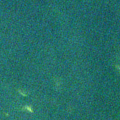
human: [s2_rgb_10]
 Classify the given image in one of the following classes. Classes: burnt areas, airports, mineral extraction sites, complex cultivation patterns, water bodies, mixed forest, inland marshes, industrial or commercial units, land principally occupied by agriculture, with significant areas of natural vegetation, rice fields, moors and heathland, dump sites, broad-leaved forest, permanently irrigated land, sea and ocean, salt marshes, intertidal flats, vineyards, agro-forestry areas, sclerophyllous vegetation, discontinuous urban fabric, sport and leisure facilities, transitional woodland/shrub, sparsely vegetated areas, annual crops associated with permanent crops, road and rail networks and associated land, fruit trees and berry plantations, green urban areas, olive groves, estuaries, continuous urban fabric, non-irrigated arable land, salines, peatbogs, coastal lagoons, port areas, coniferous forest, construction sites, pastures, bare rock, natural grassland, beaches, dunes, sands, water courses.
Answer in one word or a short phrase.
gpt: sea and ocean